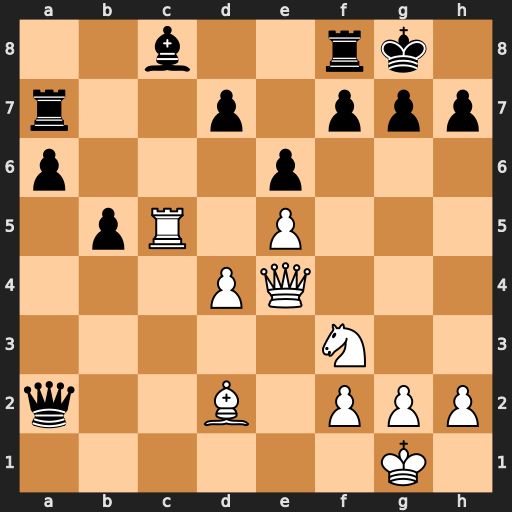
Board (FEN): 2b2rk1/r2p1ppp/p3p3/1pR1P3/3PQ3/5N2/q2B1PPP/6K1
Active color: w
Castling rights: -
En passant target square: -
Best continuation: Ng5 g6 Qh4 h5 Ne4 Qxd2 Nxd2